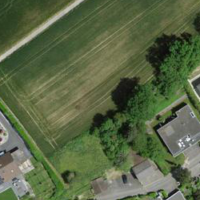
EUNIS habitat code: 52
Species observed at this site:
Nicotiana tabacum